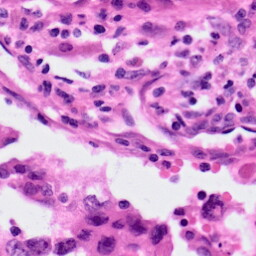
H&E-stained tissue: Lung